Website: lowes
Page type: account-selection
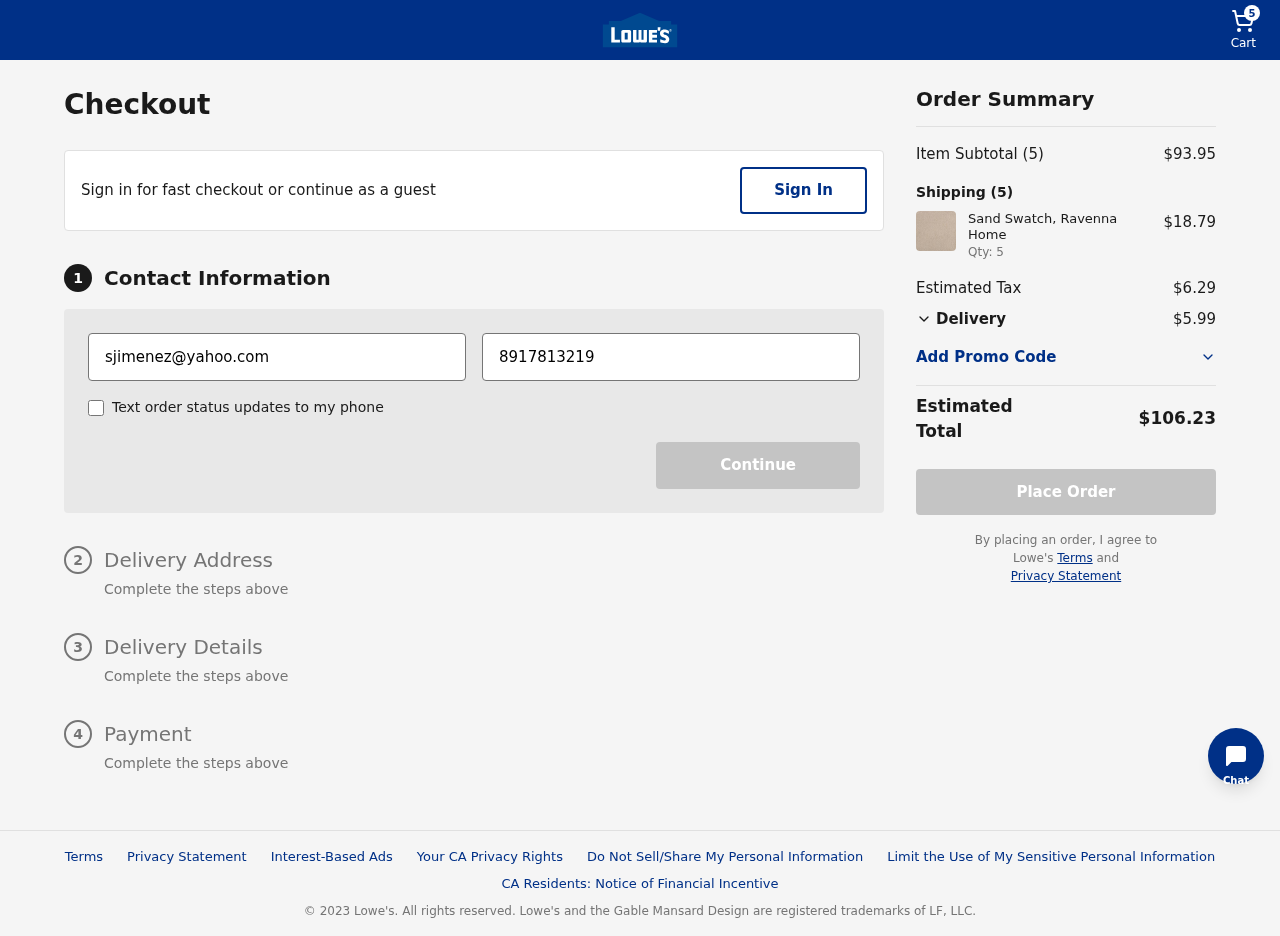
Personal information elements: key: PII_EMAIL
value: sjimenez@yahoo.com
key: PII_PHONE
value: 8917813219
Product elements: key: PRODUCT1_NAME
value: Sand Swatch, Ravenna Home
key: PRODUCT1_PRICE
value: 18.79
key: PRODUCT1_QUANTITY
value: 5
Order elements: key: ORDER_NUM_ITEMS
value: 5
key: ORDER_SUBTOTAL
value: $93.95
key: ORDER_TAX
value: $6.29
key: ORDER_SHIPPING_COST
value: $5.99
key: ORDER_TOTAL
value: $106.23